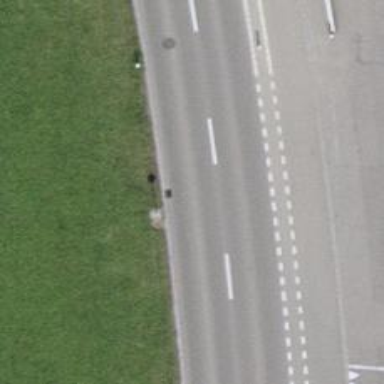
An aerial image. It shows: Tertiary road with asphalt surface. There is track for cyclists on the left side.